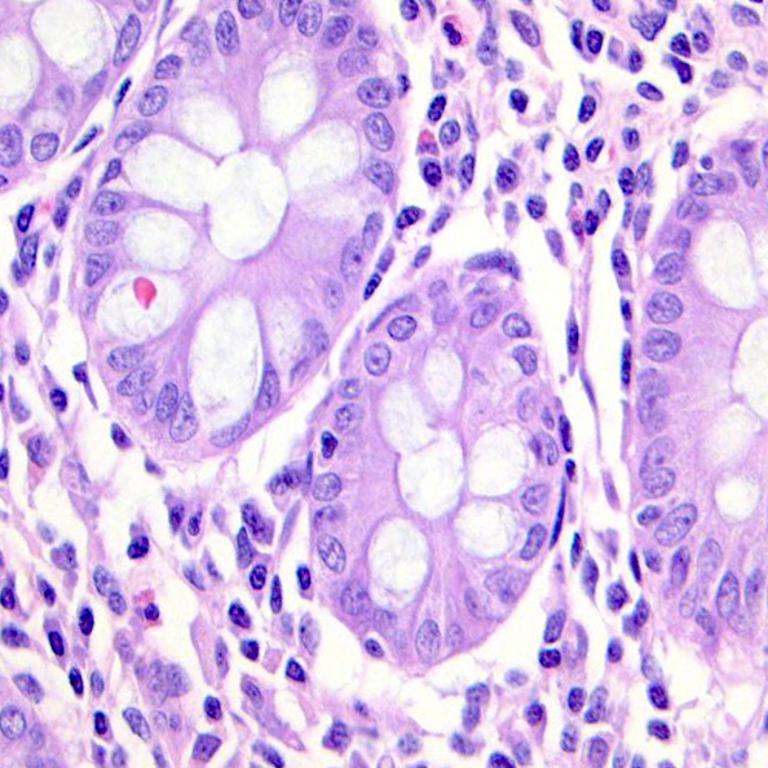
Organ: colon
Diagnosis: benign